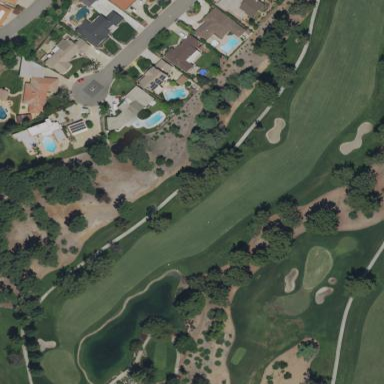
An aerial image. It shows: Golf fairway surrounded by grass.